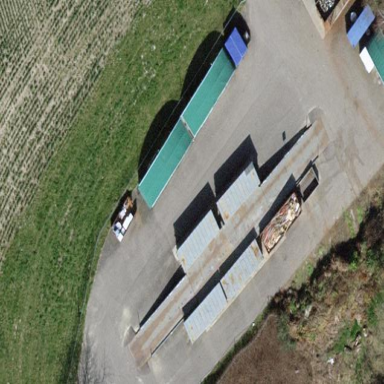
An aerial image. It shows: Recycling center enclosed by fence.